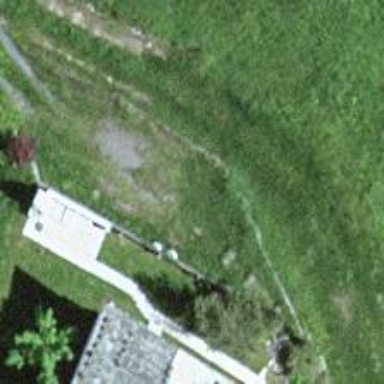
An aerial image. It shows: Ground path.